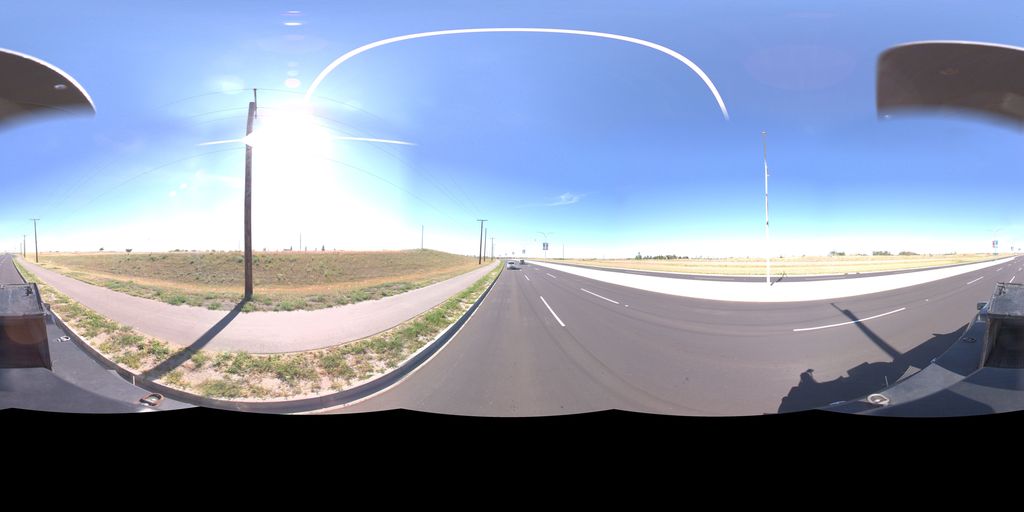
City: saskatoon